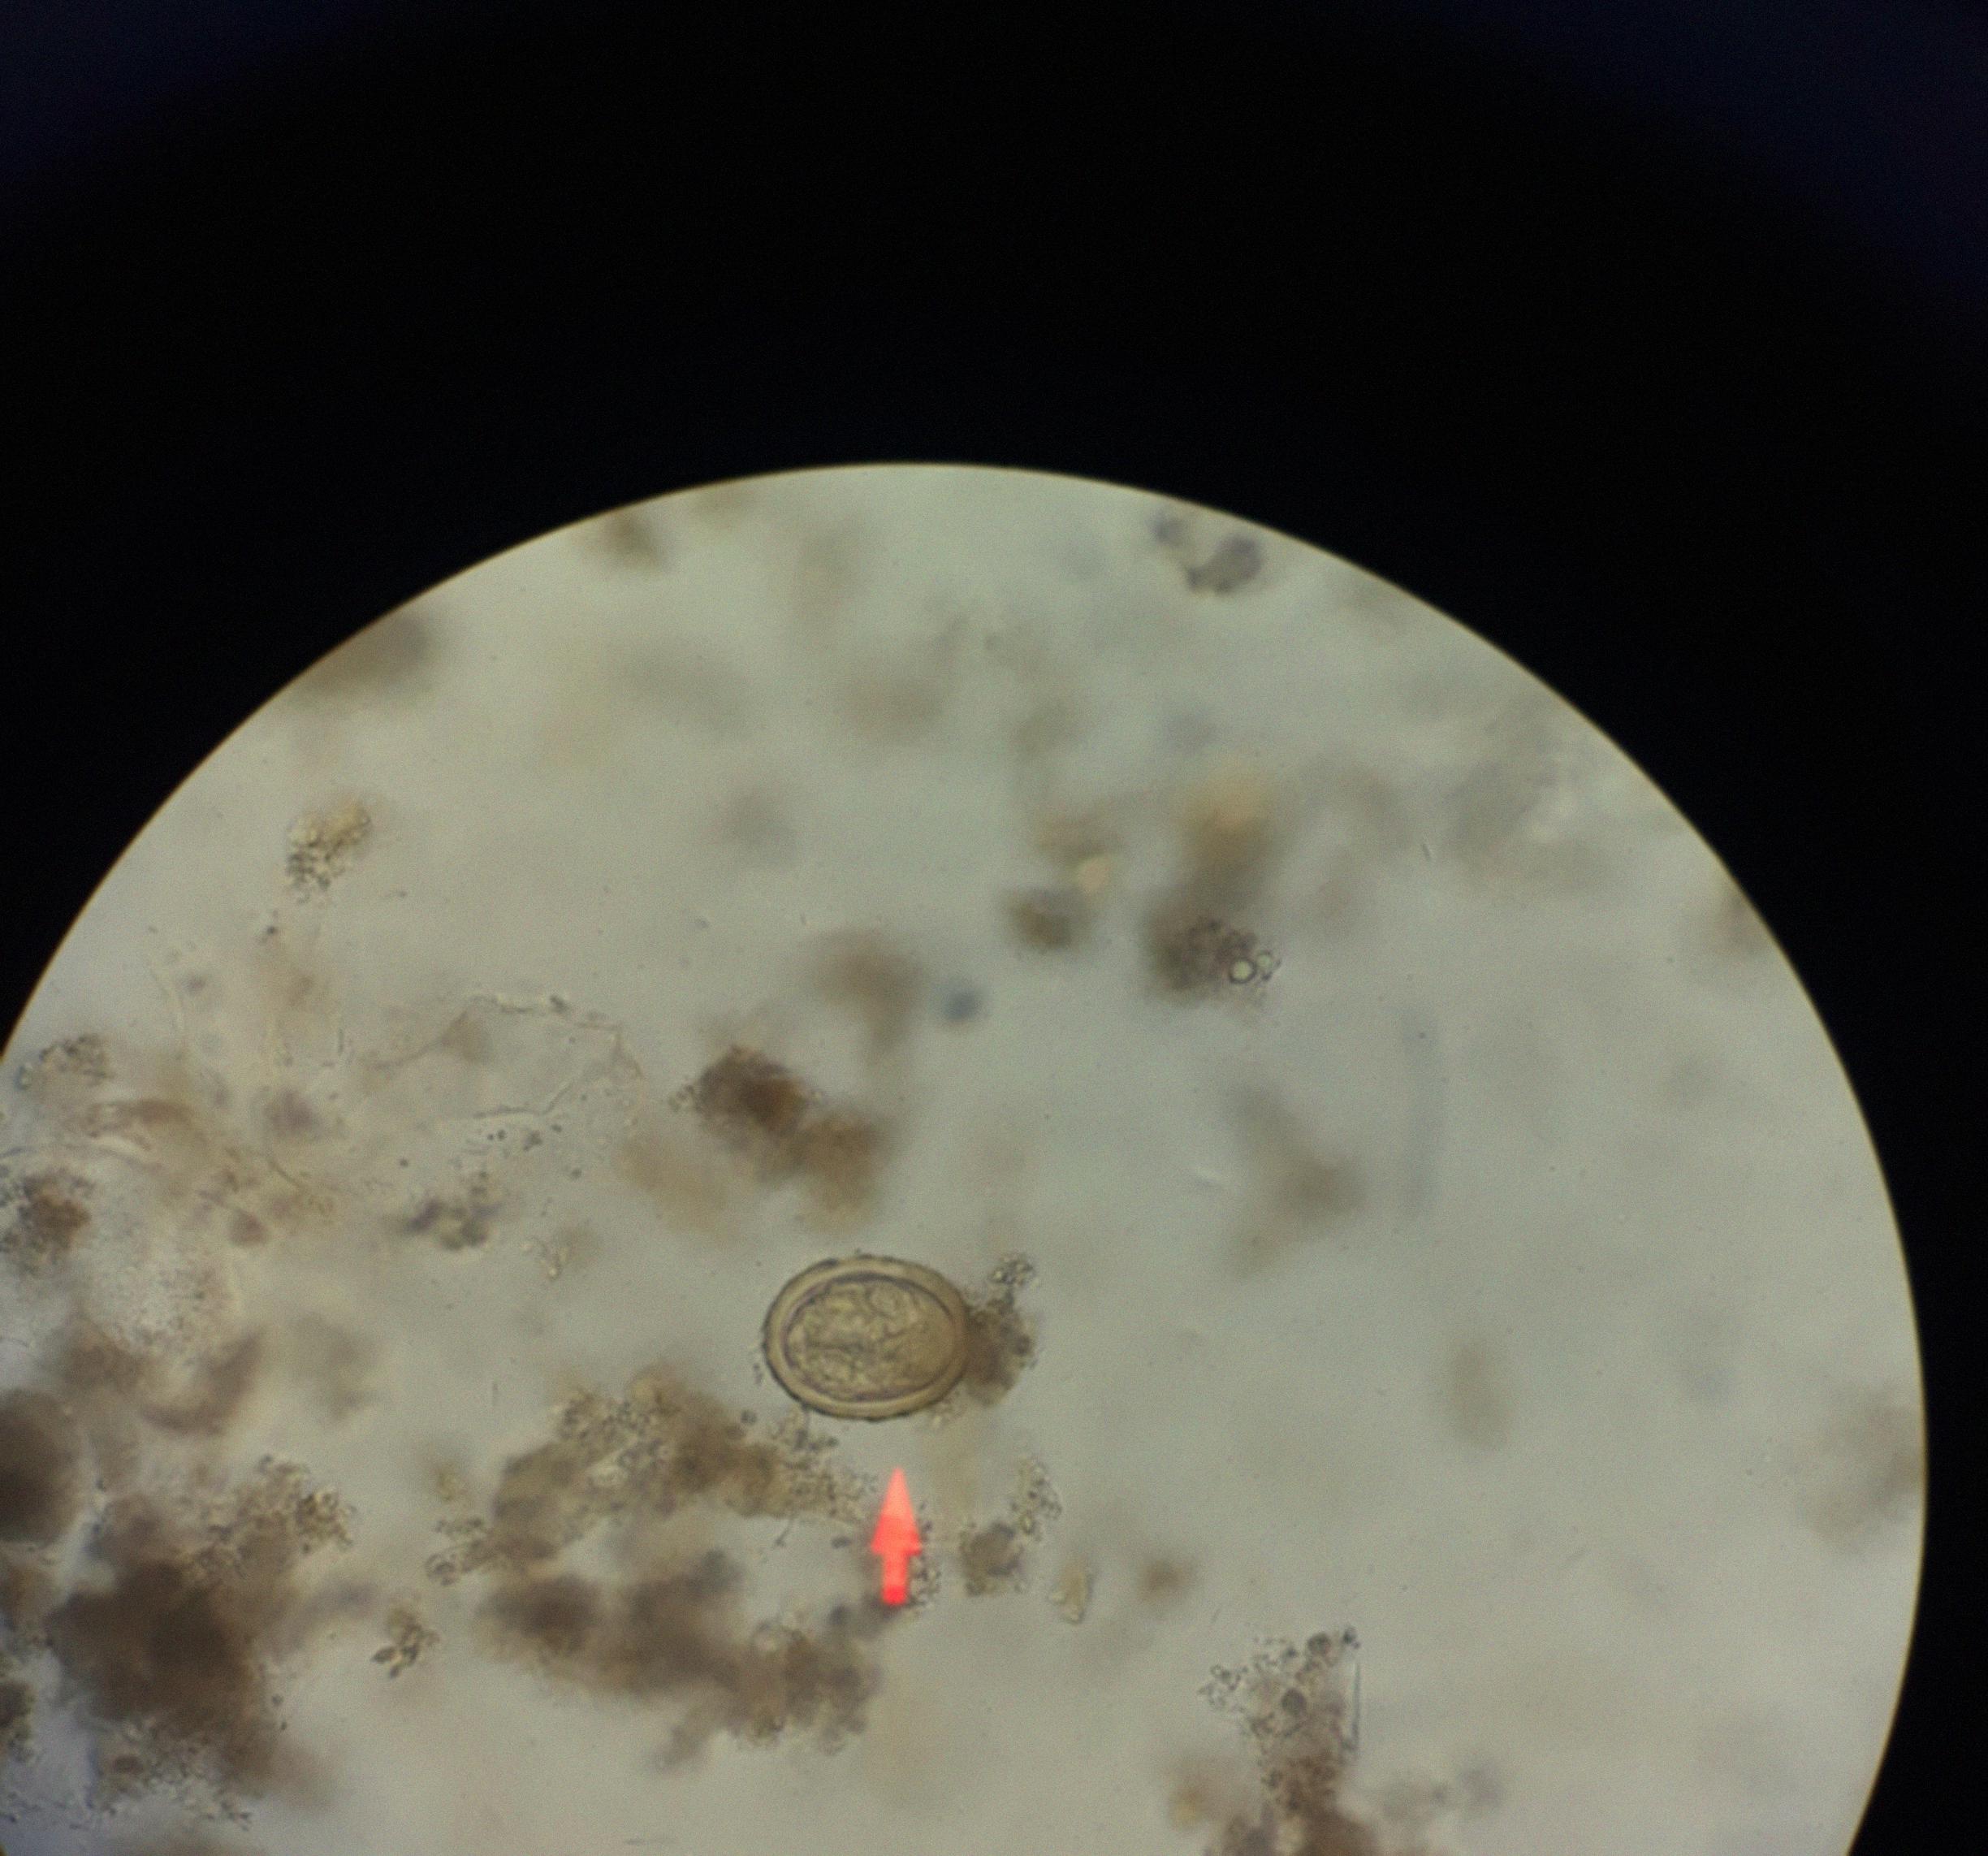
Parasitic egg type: Ascaris lumbricoides